Question: I need to show an Infowindow of a Google map marker without the small triangle at the bottom. Please check the image which I have attached.

I tried by setting by changing setInfoWindowAnchor but it didn't work. Can anyone help me on this?
'''
marker_info.setInfoWindowAnchor(0,0)
'''
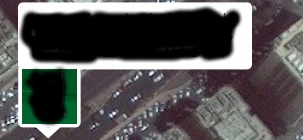
Answer: In order to use the speechbubble, use the 'getInfoContents()' override.
In order to not use the speechbubble, use 'getInfoWindow()' override.
Example 1:
'''
public class MyCustomInfoWindowAdapter implements GoogleMap.InfoWindowAdapter {
private final View myContentsView;
MyCustomInfoWindowAdapter() {
myContentsView = getLayoutInflater().inflate(
R.layout.info_window, null);
}
@Override
public View getInfoWindow(Marker marker) {
return null;
}
@Override
public View getInfoContents(Marker marker) {
TextView tvTitle = ((TextView) myContentsView
.findViewById(R.id.txtTitle));
TextView tvSnippet = ((TextView) myContentsView
.findViewById(R.id.txtSnippet));
tvTitle.setText(marker.getTitle());
tvSnippet.setText(marker.getSnippet());
return myContentsView;
}
}
'''
Result:

Example 2:
'''
public class MyCustomInfoWindowAdapter implements GoogleMap.InfoWindowAdapter {
private final View myContentsView;
MyCustomInfoWindowAdapter() {
myContentsView = getLayoutInflater().inflate(
R.layout.info_window, null);
}
@Override
public View getInfoWindow(Marker marker) {
TextView tvTitle = ((TextView) myContentsView
.findViewById(R.id.txtTitle));
TextView tvSnippet = ((TextView) myContentsView
.findViewById(R.id.txtSnippet));
tvTitle.setText(marker.getTitle());
tvSnippet.setText(marker.getSnippet());
return myContentsView;
}
@Override
public View getInfoContents(Marker marker) {
return null;
}
}
'''
Result:

Note, here is the info_window.xml layout file used:
'''
<?xml version="1.0" encoding="utf-8"?>
<LinearLayout xmlns:android="http://schemas.android.com/apk/res/android"
android:layout_width="match_parent"
android:layout_height="match_parent"
android:padding="20dp"
android:orientation="vertical"
android:background="#000000">
<TextView
android:id="@+id/txtTitle"
android:textColor="#D3649F"
android:textStyle="bold"
android:layout_width="wrap_content"
android:layout_height="wrap_content" />
<TextView
android:id="@+id/txtSnippet"
android:textColor="#D3649F"
android:layout_width="wrap_content"
android:layout_height="wrap_content" />
</LinearLayout>
'''